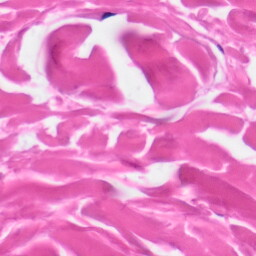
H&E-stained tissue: Skin